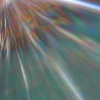
Label: sunburn